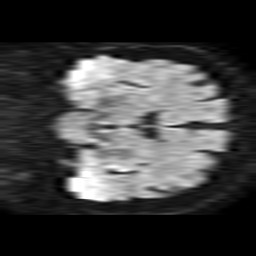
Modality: TRACE
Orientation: coronal
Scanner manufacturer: philips
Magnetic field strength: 1.5 T
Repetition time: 3.406 s
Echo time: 0.06922 s